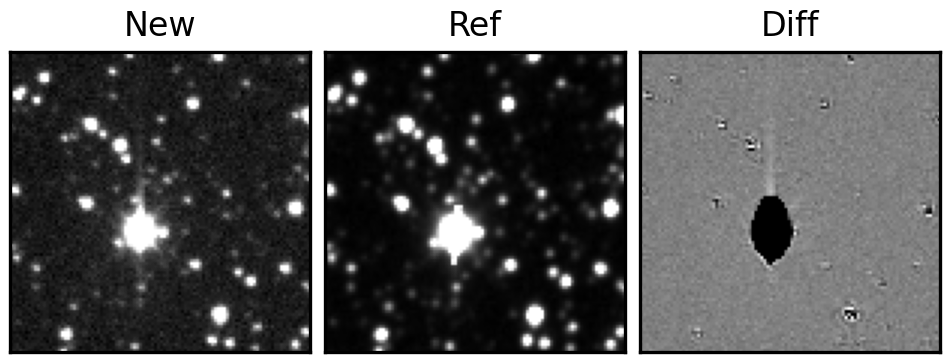
Label: bogus